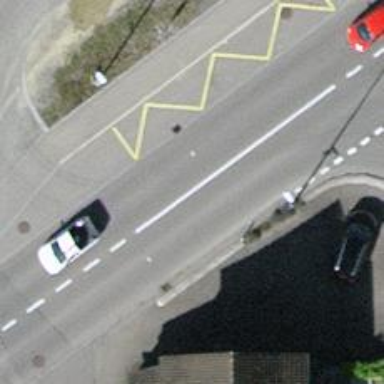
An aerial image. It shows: Public transport stop position.